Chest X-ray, PA view. Patient: 41 years old, sex M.
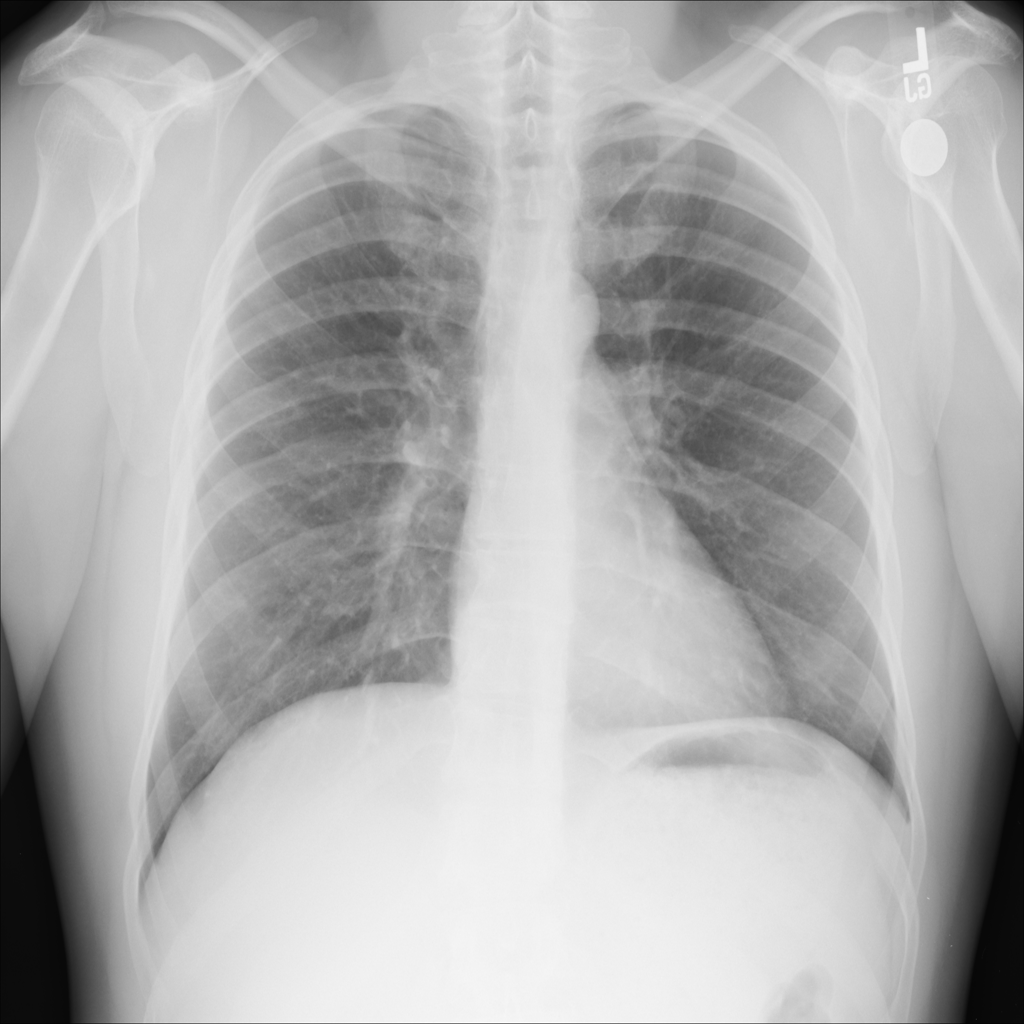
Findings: No Finding